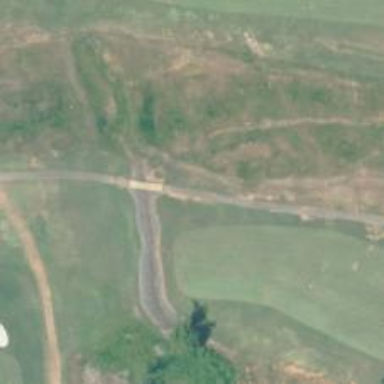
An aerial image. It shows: Service road on bridge designed for golf cartpath.